Interaction volume radius: 5 \u00c5
Interaction volume height: 20 \u00c5
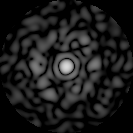
Disorder parameter: 0.8164